Field crop: tomato
Growth stage: 1
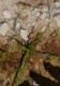
Species: cyperus